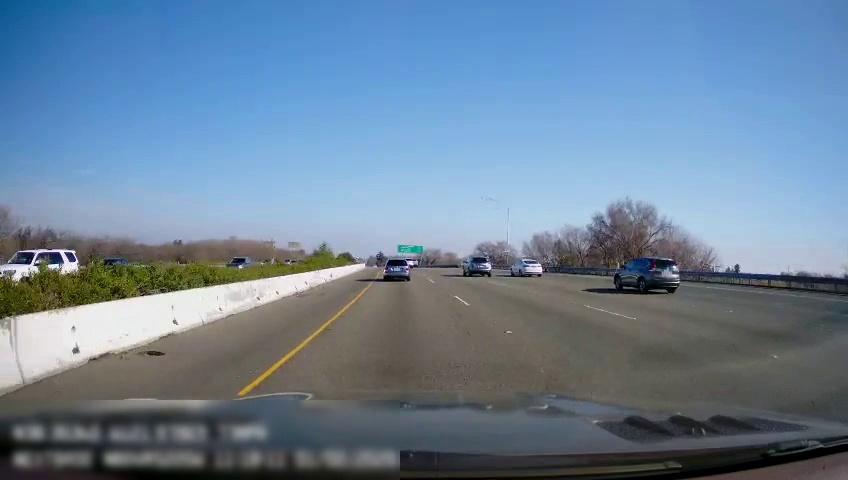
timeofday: Day
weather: Sunny
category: Drivable Space
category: Vehicles | Car
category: Vehicles | SUV
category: Vehicles | Car
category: Vehicles | Car
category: Vehicles | SUV
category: Vehicles | SUV
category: Vehicles | Car
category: Vehicles | SUV
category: Lanes | Current Lane
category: Lanes | Current Lane
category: Lanes | Alternate Lane
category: Lanes | Alternate Lane
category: Traffic | Signs